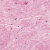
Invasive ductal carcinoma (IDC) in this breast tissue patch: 0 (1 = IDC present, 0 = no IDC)